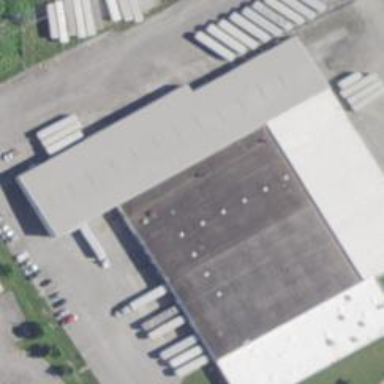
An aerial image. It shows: Warehouse.